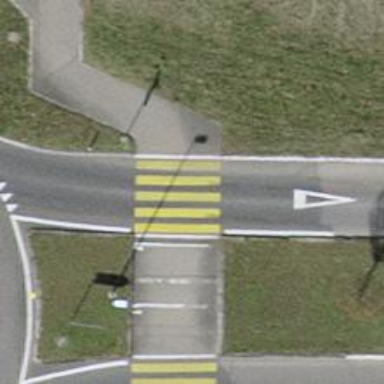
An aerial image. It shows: Marked zebra crossing on the road.